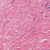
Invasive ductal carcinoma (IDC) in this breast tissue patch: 0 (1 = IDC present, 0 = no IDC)